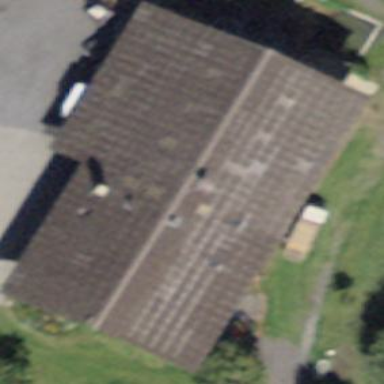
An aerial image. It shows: Farm building.